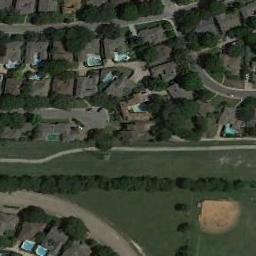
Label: baseball_diamond